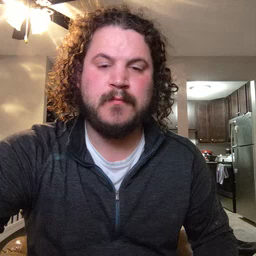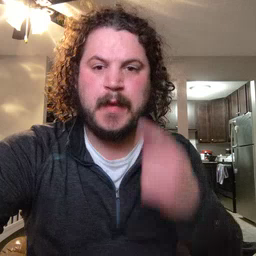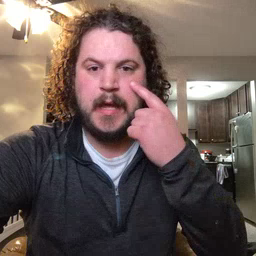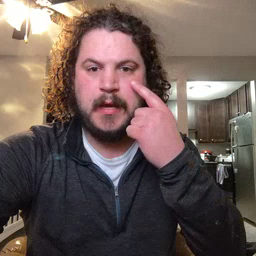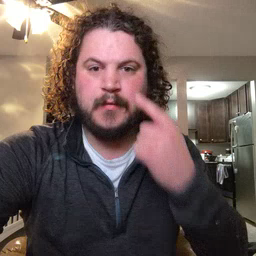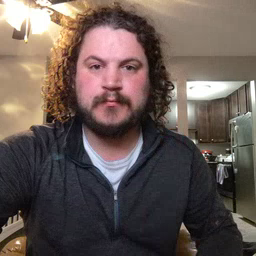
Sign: eye